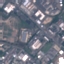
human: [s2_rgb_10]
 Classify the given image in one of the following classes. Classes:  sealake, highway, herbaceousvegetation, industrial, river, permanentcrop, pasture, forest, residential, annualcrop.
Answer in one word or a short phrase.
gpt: Industrial